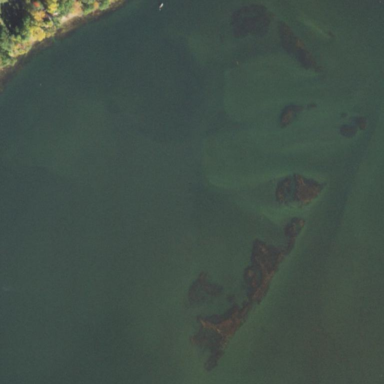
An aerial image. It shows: Islet within wetland area characterized by wet meadow vegetation. The site is influenced by tides.